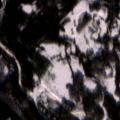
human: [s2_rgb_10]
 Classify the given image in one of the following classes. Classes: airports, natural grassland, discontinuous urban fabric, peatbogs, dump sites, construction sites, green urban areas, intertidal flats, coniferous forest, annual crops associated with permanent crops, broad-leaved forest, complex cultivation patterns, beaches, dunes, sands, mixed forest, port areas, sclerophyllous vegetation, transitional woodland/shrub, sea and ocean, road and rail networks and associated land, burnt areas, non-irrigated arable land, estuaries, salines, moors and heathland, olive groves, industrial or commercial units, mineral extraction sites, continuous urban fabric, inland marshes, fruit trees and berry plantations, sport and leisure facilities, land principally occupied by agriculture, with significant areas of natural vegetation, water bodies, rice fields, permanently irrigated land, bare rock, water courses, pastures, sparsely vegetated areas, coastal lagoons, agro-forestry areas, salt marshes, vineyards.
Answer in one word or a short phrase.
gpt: broad-leaved forest, coniferous forest, mixed forest, transitional woodland/shrub